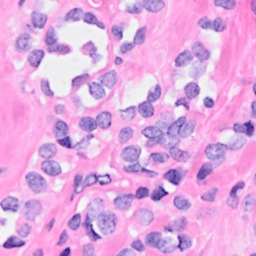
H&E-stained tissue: Breast